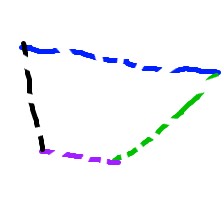
Shape: trapezoid